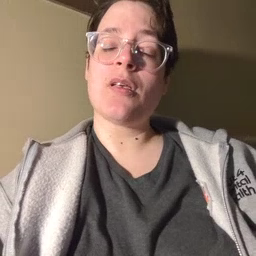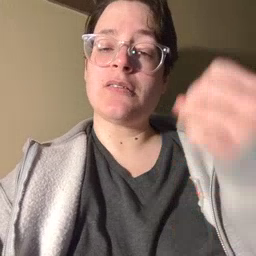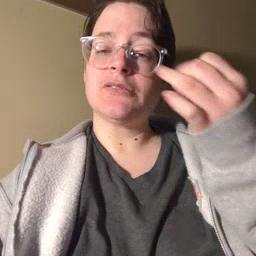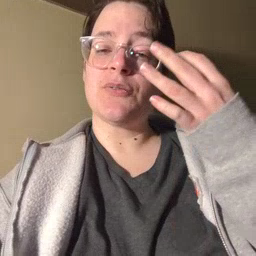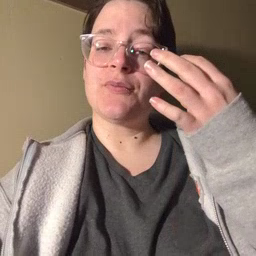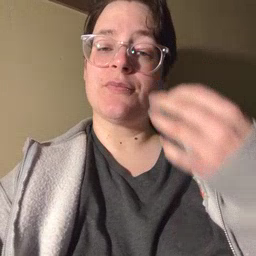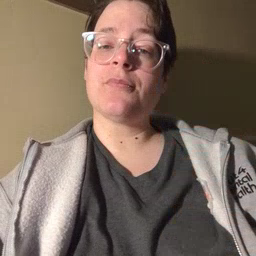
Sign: shower